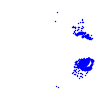
Particle: electron